Brain MRI, modality: hrT2
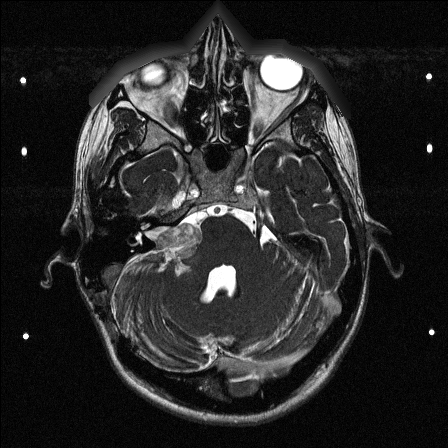